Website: lowes
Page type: receipt
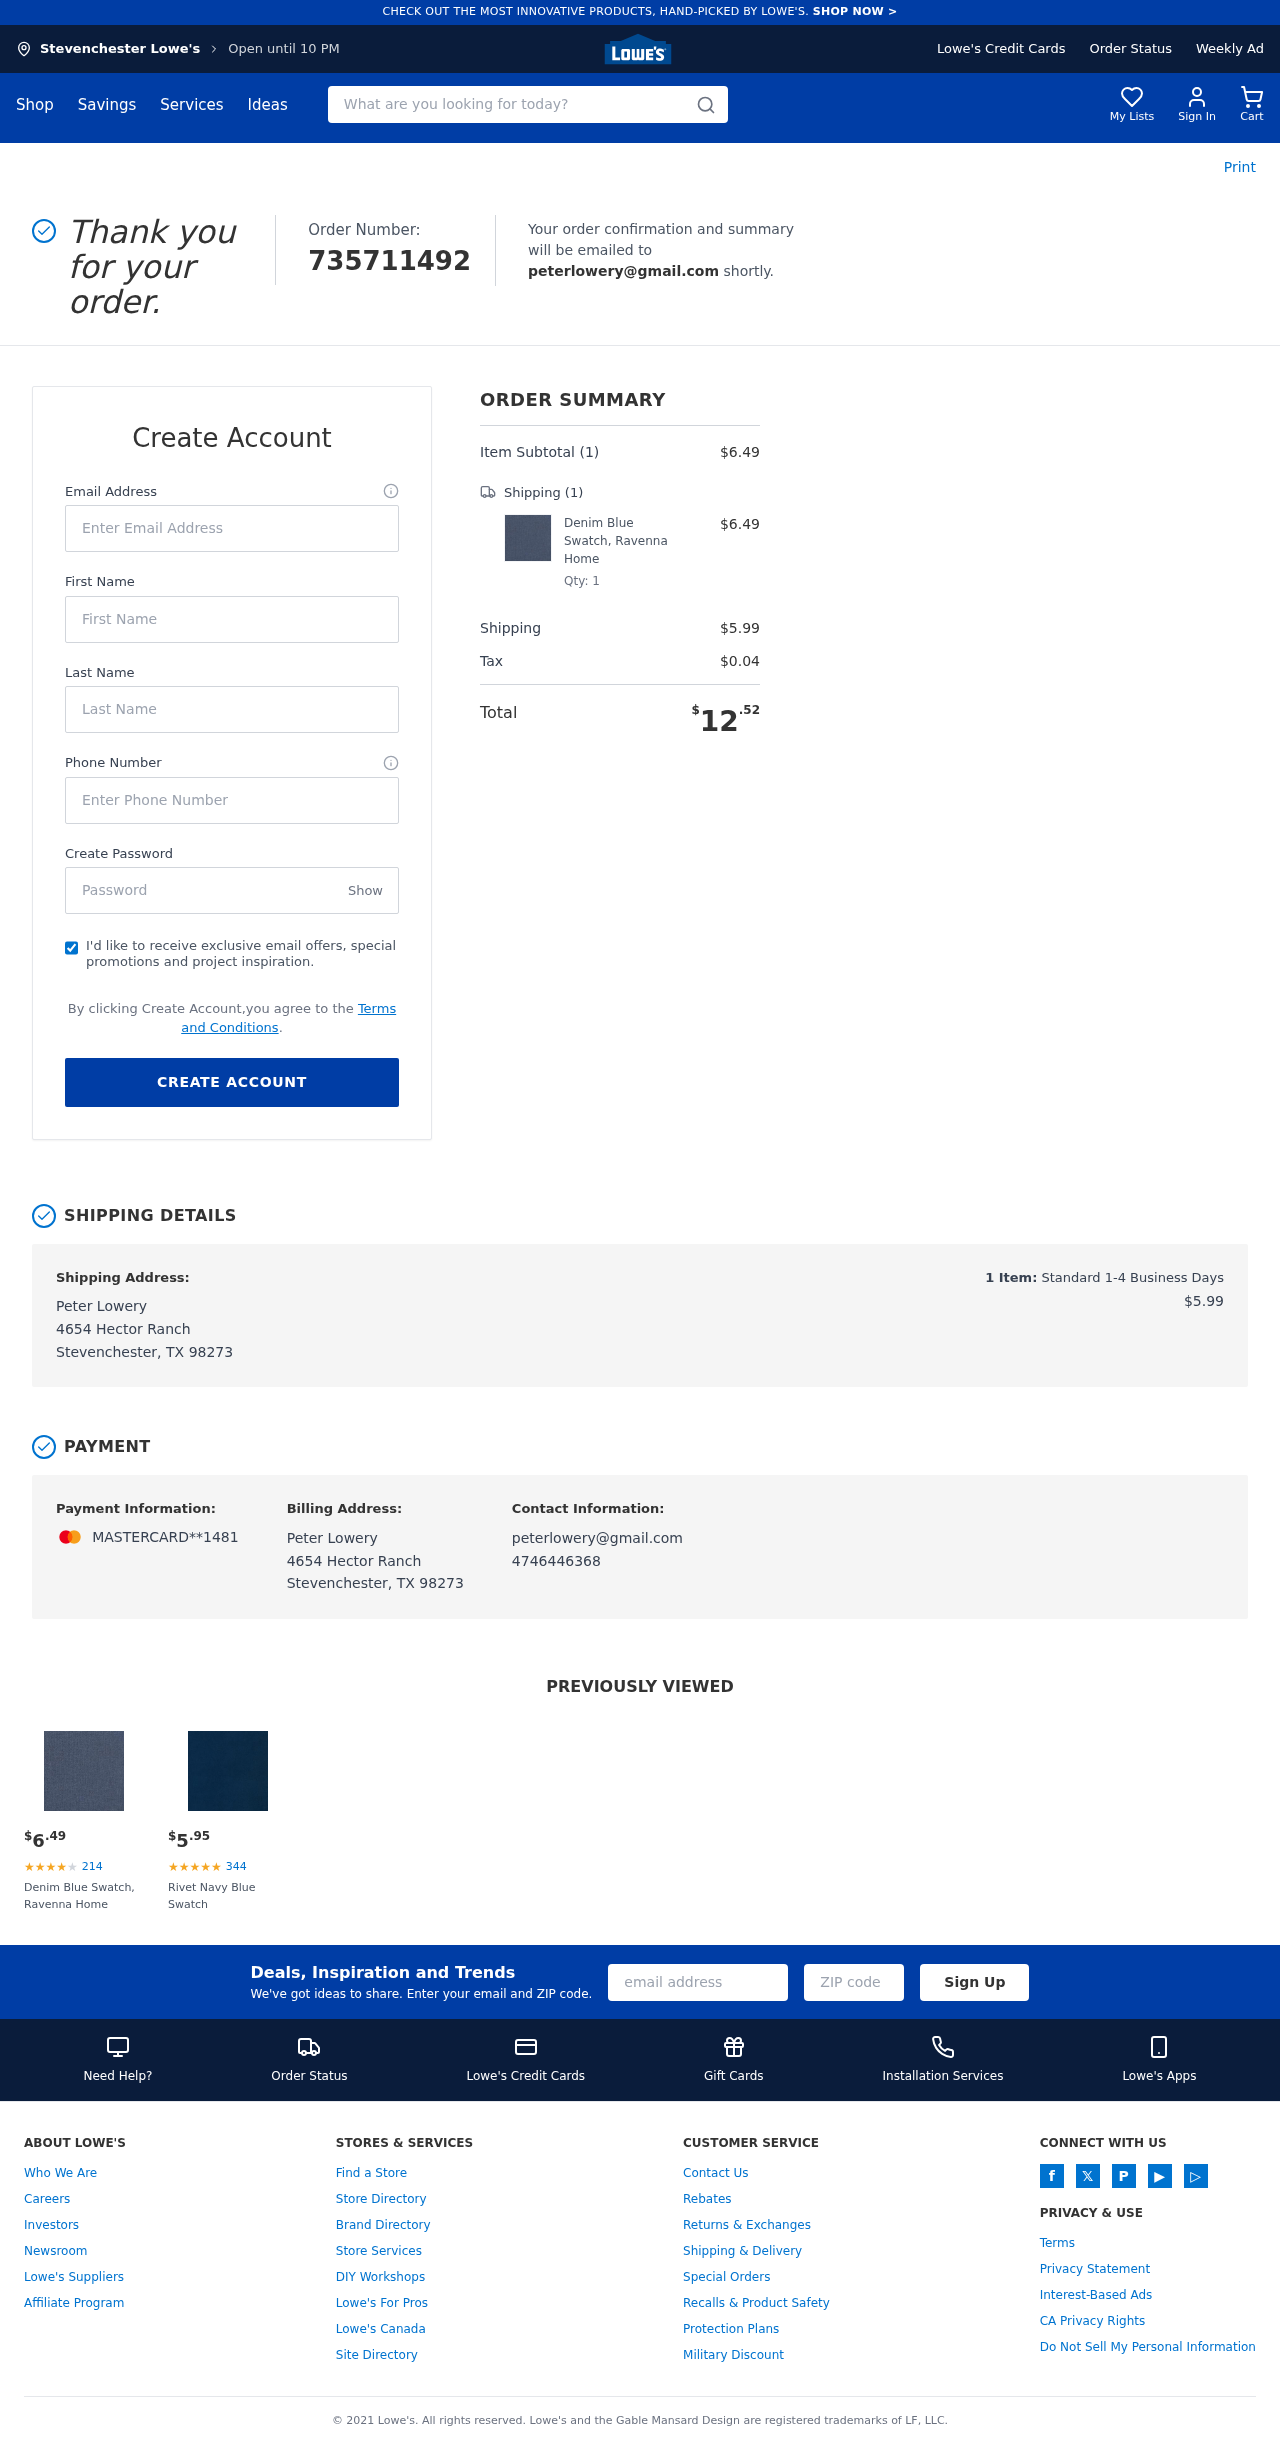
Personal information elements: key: PII_CARD_LAST4
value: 1481
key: PII_CARD_TYPE
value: MASTERCARD
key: PII_CITY
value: Stevenchester
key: PII_EMAIL
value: peterlowery@gmail.com
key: PII_FULLNAME
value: Peter Lowery
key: PII_PHONE
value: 4746446368
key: PII_STREET
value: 4654 Hector Ranch
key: PII_FIRSTNAME
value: Peter
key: PII_LASTNAME
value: Lowery
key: PII_CITY_STATE_ZIP
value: Stevenchester, TX 98273
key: PII_FULLNAME2
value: Peter Lowery
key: PII_FULLNAME3
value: Peter Lowery
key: PII_FIRSTNAME2
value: Peter
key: PII_FIRSTNAME3
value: Peter
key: PII_LASTNAME2
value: Lowery
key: PII_LASTNAME3
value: Lowery
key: PII_FIRSTNAME_DERIVED
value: Peter
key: PII_LASTNAME_DERIVED
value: Lowery
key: PII_FULLNAME_DERIVED
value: Peter Lowery
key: PII_NAME_FULL_DERIVED
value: Peter Lowery
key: PII_STREET2
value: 4654 Hector Ranch
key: PII_CITY_STATE_ZIP2
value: Stevenchester, TX 98273
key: PII_EMAIL2
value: peterlowery@gmail.com
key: PII_EMAIL3
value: peterlowery@gmail.com
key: PII_PHONE_LINE
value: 6368
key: PII_PHONE_SUFFIX
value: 6368
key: PII_PHONE2
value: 4746446368
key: PII_PHONE3
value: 4746446368
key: PII_PHONE_NUMERIC
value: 4746446368
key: PII_PHONE_LINE_NUMERIC
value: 6368
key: PII_PHONE_SUFFIX_NUMERIC
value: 6368
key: PII_PHONE2_NUMERIC
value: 4746446368
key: PII_PHONE3_NUMERIC
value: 4746446368
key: PII_PHONE_DIGITS
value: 4746446368
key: PII_PHONE_LAST4
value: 6368
Product elements: key: PRODUCT1_NAME
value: Denim Blue Swatch, Ravenna Home
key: PRODUCT1_PRICE
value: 6.49
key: PRODUCT1_QUANTITY
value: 1
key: PRODUCT2_NAME
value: Rivet Navy Blue Swatch
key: PRODUCT2_NUM_RATINGS
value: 344
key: PRODUCT2_PRICE
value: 5.95
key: PRODUCT1_PRICE2
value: $6.49
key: PRODUCT1_RATING2
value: ★
★
★
★
★
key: PRODUCT1_NUM_RATINGS2
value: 214
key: PRODUCT1_NAME2
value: Denim Blue Swatch, Ravenna Home
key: PRODUCT2_RATING
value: ★
★
★
★
★
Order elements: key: ORDER_ID
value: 735711492
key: ORDER_NUM_ITEMS
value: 1
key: ORDER_SUBTOTAL
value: $6.49
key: ORDER_NUM_ITEMS2
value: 1
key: ORDER_SHIPPING_COST
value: $5.99
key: ORDER_TAX
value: $0.04
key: ORDER_TOTAL
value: $12.52
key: ORDER_NUM_ITEMS3
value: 1
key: ORDER_SHIPPING_COST2
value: $5.99
Search elements: key: HEADER_SEARCH
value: What are you looking for today?